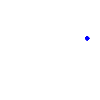
Particle: kaon